Question: When I am trying to open Genymotion, this dialogue appear:

How can I solve this?
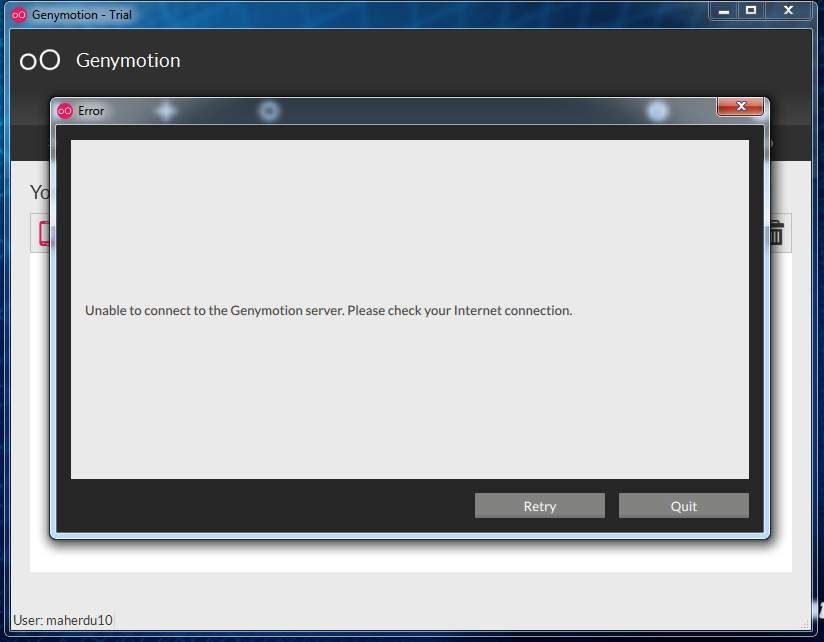
Answer: For me the problem resolved after confirming my email address. Search your mail for a letter with activation link and then restart genymotion.